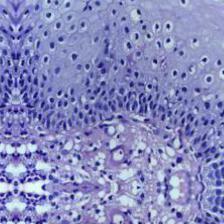
Diagnosis: Normal